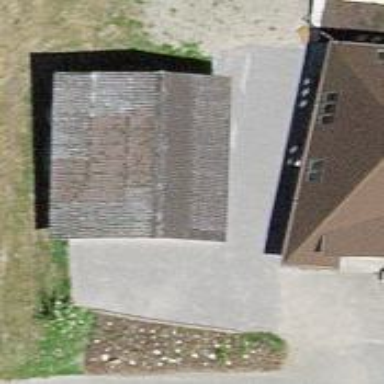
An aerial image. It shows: Barn.